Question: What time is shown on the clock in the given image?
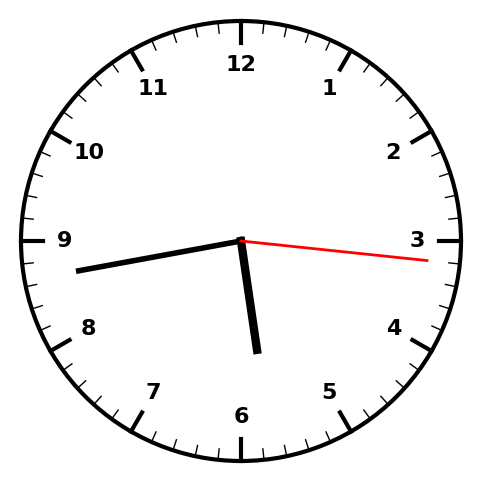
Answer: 05:43:16